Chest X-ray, PA view. Patient: 51 years old, sex M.
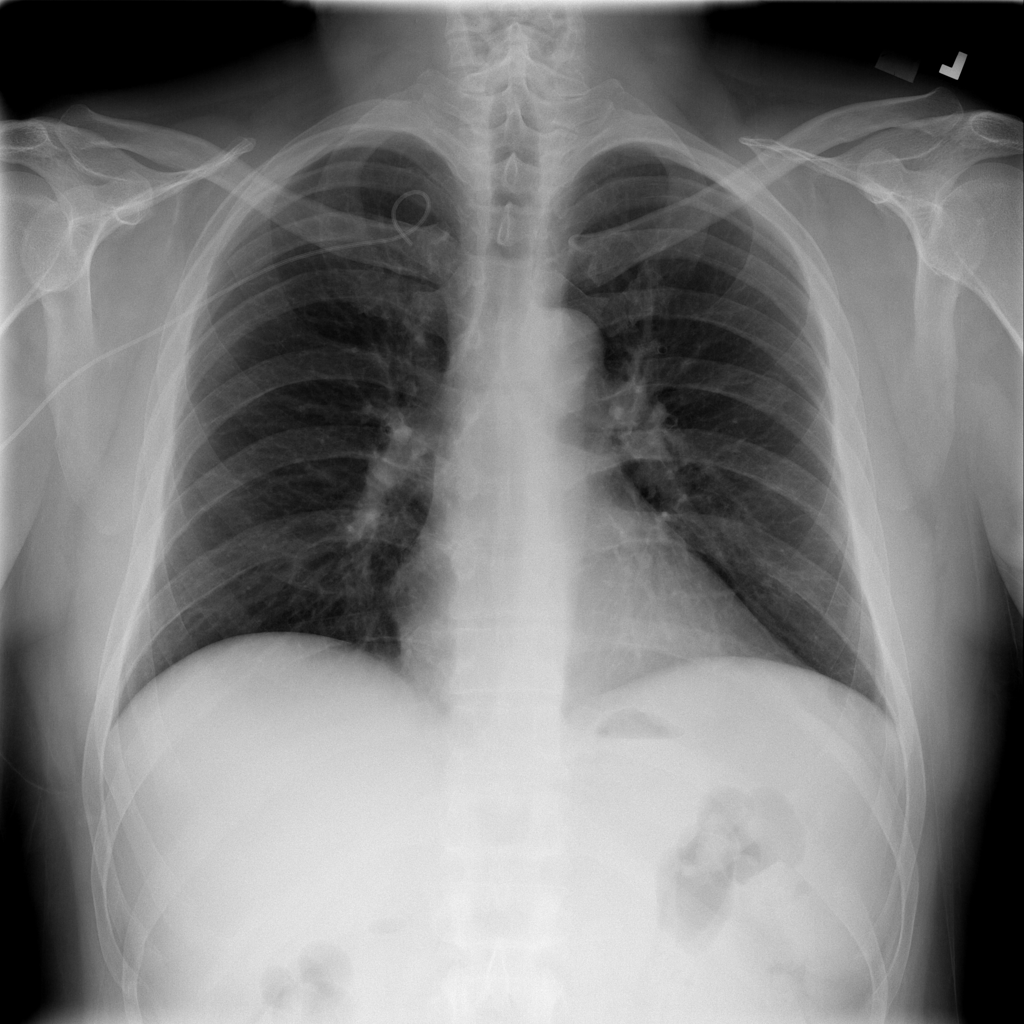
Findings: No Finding